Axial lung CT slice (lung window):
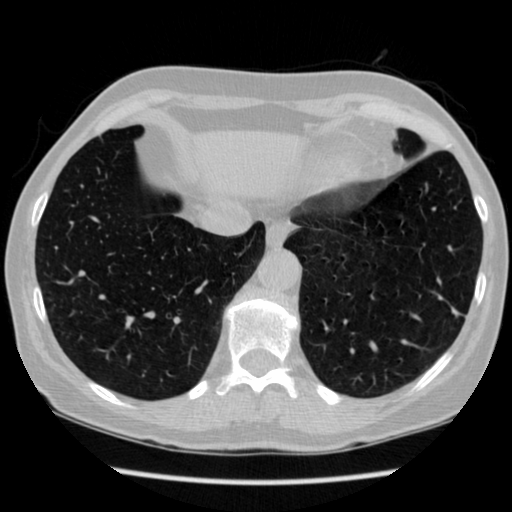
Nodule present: no